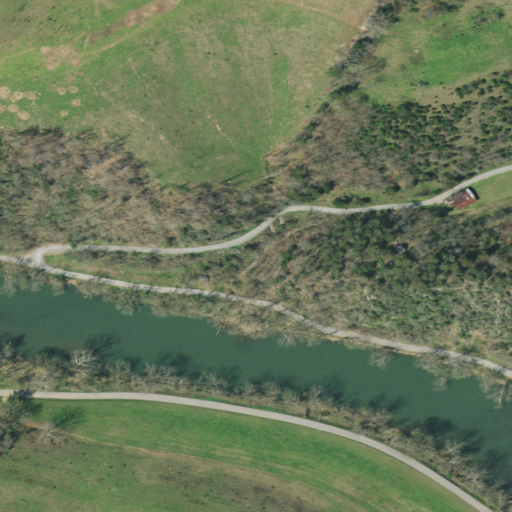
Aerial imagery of valley in Tennessee named Dry Valley containing pasture, deciduous forest, open development, low intensity development, open water, mixed forest, shrub, grassland, and medium intensity development